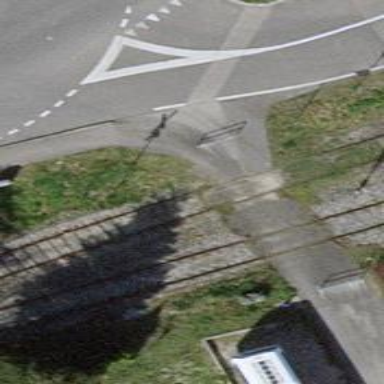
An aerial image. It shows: Bollard barrier.